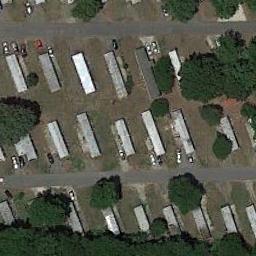
Label: residential